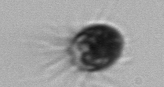
Label: Balanion